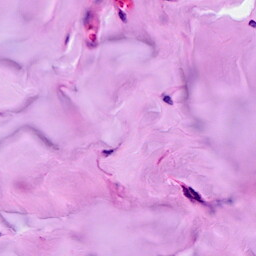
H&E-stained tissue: Breast